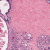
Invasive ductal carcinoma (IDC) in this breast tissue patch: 0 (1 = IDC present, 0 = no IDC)